Question: How to set font color, font style and background color to 'ListView.Item.Caption'? My code, as you can see on image below, is not working.

'''
procedure TFMainForm.ListView1CustomDrawSubItem(Sender: TCustomListView;
Item: TListItem; SubItem: Integer; State: TCustomDrawState;
var DefaultDraw: Boolean);
begin
case SubItem of
0:
begin
Sender.Canvas.Brush.Color := clLime;
Sender.Canvas.Font.Color := clBlack;
Sender.Canvas.Font.Style := [FsBOld];
end;
1:
begin
Sender.Canvas.Brush.Color := clLime;
Sender.Canvas.Font.Color := clBlack;
Sender.Canvas.Font.Style := [FsBOld];
end;
2:
begin
Sender.Canvas.Font.Color := clBlack;
Sender.Canvas.Font.Style := [FsBOld];
end;
3:
begin
Sender.Canvas.Font.Color := clBlack;
Sender.Canvas.Font.Style := [FsBOld];
end;
4:
begin
Sender.Canvas.Font.Color := clBlack;
Sender.Canvas.Font.Style := [FsBOld];
end;
end;
end;
'''
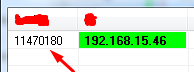
Answer: 'OnCustomDrawSubItem()' draws only subitems. Use 'OnCustomDrawItem()' to draw the items.
'''
procedure TForm24.ListView1CustomDrawItem(Sender: TCustomListView;
Item: TListItem; State: TCustomDrawState; var DefaultDraw: Boolean);
begin
Sender.Canvas.Brush.Color := clLime;
end;
procedure TForm24.ListView1CustomDrawSubItem(Sender: TCustomListView;
Item: TListItem; SubItem: Integer; State: TCustomDrawState;
var DefaultDraw: Boolean);
begin
Sender.Canvas.Brush.Color := clYellow;
end;
'''
<URL>